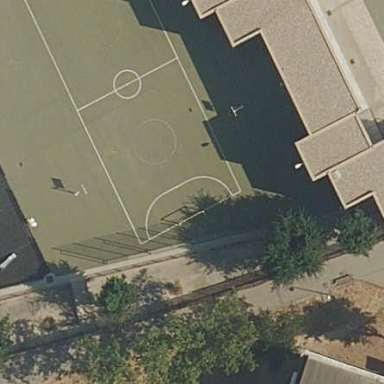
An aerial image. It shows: Soccer pitch for leisureland activities.